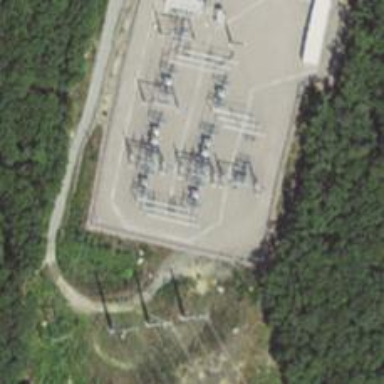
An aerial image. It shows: Switch used for power control.